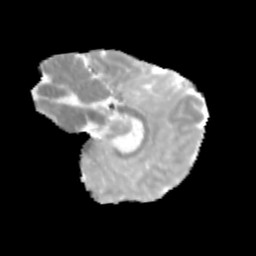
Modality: MD
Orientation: sagittal
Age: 12
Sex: male
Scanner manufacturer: siemens
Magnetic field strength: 3 T
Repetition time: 3.8 s
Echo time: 0.07 s